RGB frame:
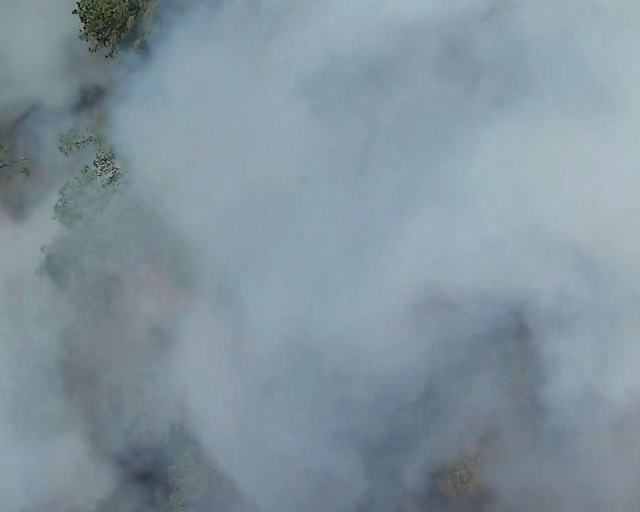
Thermal frame:
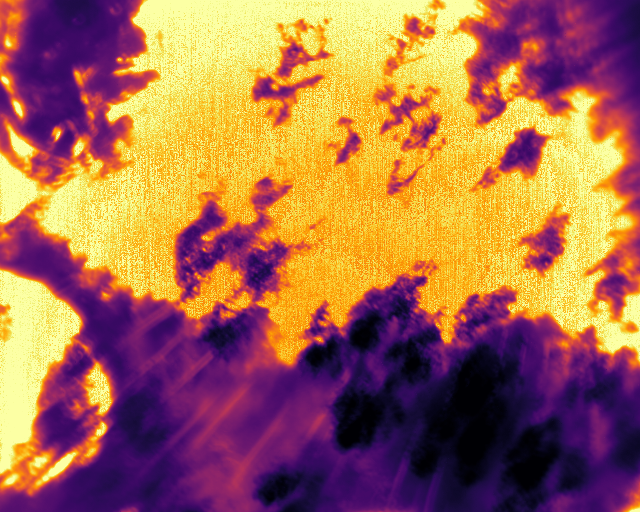
Captured: 2026-02-27 02:37:56
Pixels at or above 80 °C: 256855 (fraction of frame: 0.7839)